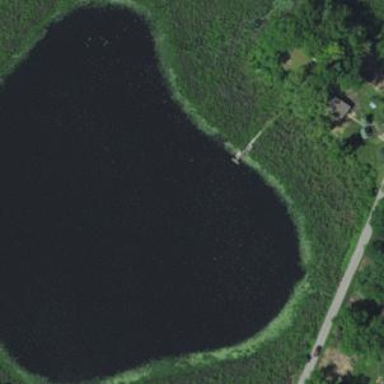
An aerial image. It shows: Lake with natural water.